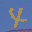
Label: 4